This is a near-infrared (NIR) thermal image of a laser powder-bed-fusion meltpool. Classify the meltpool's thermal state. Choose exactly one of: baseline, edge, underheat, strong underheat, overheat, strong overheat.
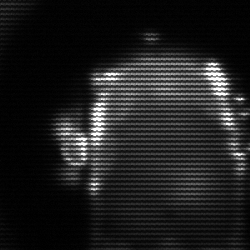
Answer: baseline